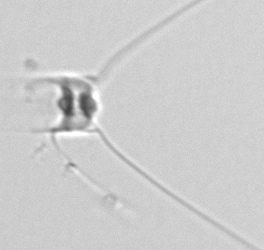
Label: Chaetoceros_didymus